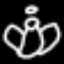
Label: angel